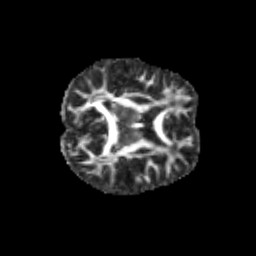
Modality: FA
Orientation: axial
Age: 11
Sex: female
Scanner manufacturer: siemens
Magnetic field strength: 3 T
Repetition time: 3.8 s
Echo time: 0.07 s